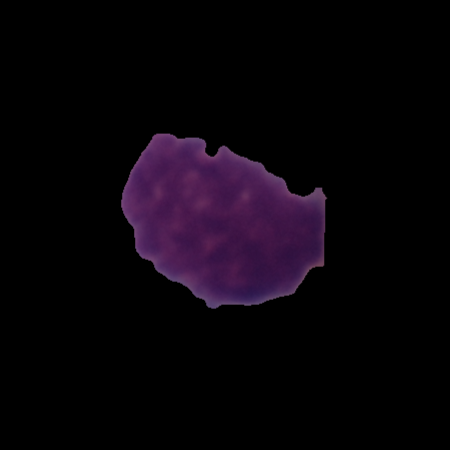
Label: cancer